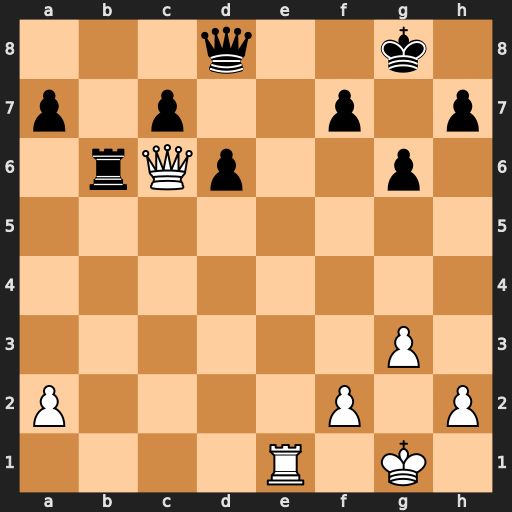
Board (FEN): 3q2k1/p1p2p1p/1rQp2p1/8/8/6P1/P4P1P/4R1K1
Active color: w
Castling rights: -
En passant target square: -
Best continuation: Re8+ Kg7 Qc3+ Qf6 Rg8+ Kxg8 Qxf6